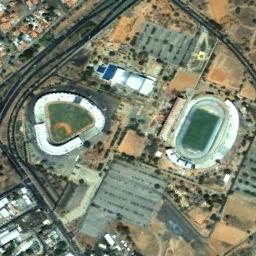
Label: stadium